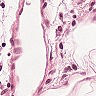
Metastatic tissue present: no